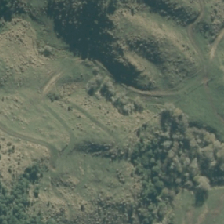
Land cover: grose_broom